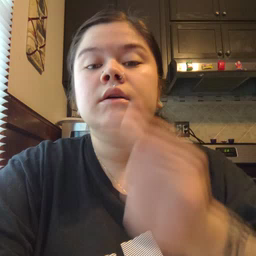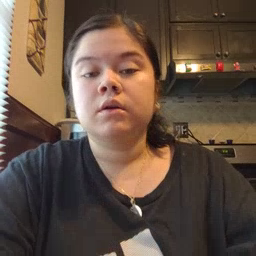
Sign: talk